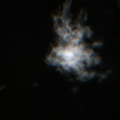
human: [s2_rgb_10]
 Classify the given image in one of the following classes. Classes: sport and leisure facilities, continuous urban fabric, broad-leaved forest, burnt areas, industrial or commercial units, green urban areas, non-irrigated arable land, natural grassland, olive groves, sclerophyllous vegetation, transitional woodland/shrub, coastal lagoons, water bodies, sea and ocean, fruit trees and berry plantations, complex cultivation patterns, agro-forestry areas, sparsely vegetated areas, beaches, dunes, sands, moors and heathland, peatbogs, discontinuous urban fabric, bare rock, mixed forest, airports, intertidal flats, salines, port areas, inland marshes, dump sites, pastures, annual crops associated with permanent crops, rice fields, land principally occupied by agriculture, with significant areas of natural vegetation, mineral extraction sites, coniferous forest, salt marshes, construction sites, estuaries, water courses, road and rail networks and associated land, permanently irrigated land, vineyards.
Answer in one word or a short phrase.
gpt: water bodies